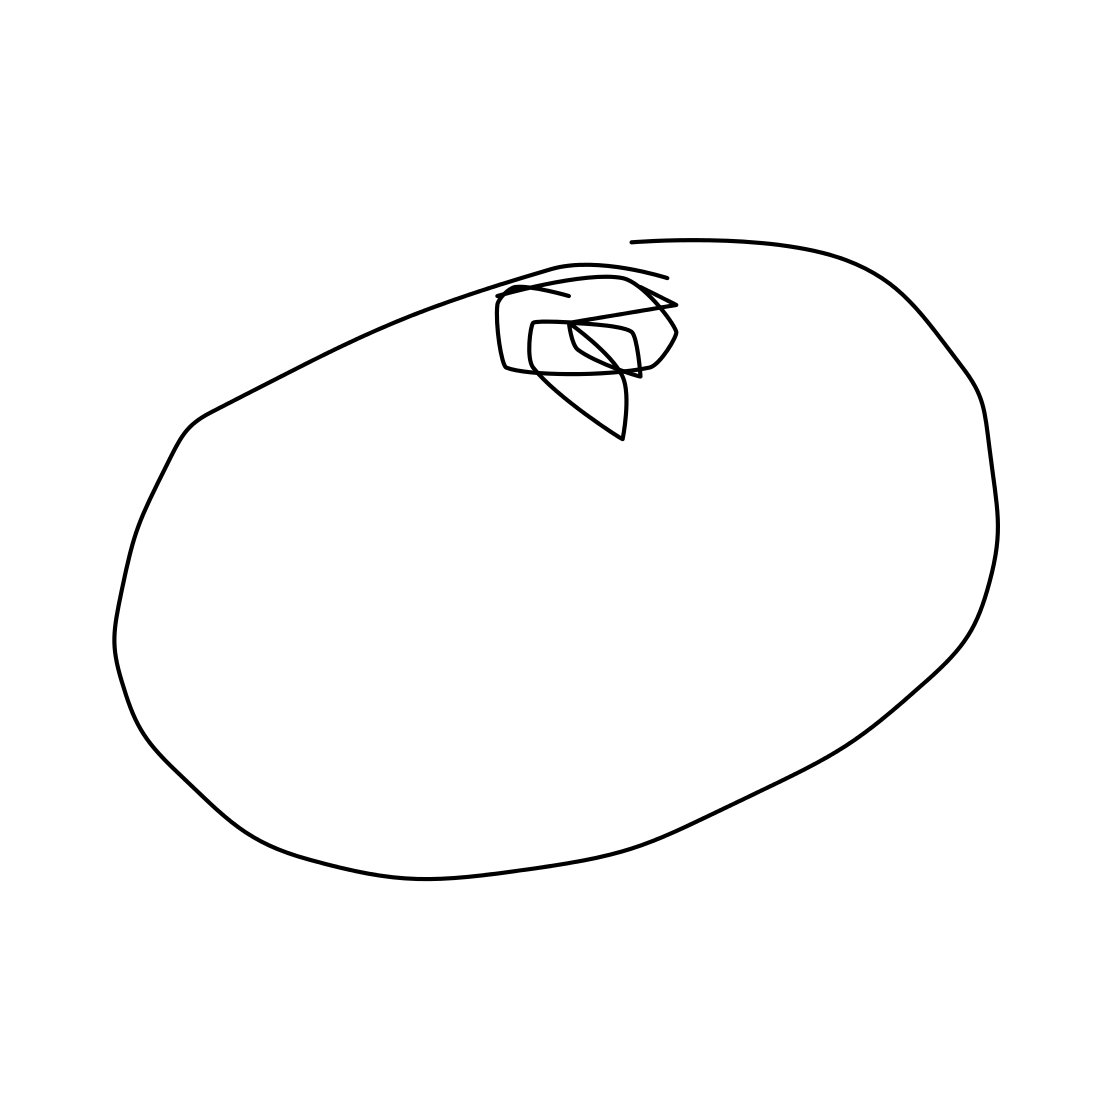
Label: tomato